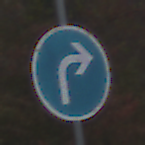
Verkehrszeichen: VorgeschriebeneFahrtrichtungRechts
Umgebung: Outdoor, Nature
Tageszeit: MorningAfternoon
Wetter: Overcast
Licht: Natural
Jahreszeit: NotSpecified
Kontrast: LowContrast